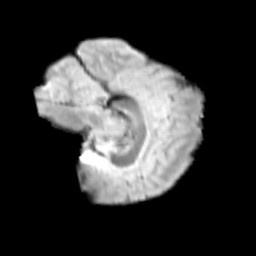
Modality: T2w
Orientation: sagittal
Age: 10
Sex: male
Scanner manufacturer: siemens
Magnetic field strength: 3 T
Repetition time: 3.8 s
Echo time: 0.07 s